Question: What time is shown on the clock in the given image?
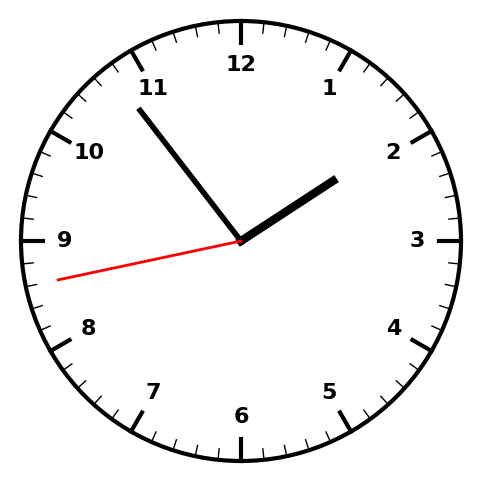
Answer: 01:53:43